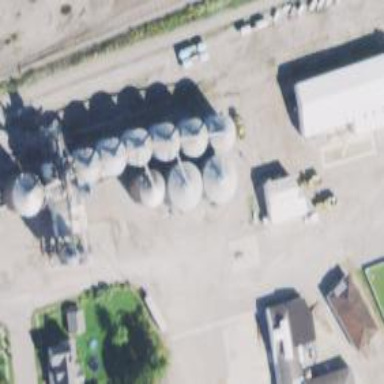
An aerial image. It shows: Silo.